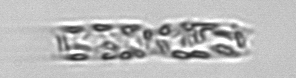
Label: Cerataulina_pelagica